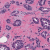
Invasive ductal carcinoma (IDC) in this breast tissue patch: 1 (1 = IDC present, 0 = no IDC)